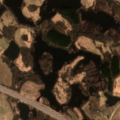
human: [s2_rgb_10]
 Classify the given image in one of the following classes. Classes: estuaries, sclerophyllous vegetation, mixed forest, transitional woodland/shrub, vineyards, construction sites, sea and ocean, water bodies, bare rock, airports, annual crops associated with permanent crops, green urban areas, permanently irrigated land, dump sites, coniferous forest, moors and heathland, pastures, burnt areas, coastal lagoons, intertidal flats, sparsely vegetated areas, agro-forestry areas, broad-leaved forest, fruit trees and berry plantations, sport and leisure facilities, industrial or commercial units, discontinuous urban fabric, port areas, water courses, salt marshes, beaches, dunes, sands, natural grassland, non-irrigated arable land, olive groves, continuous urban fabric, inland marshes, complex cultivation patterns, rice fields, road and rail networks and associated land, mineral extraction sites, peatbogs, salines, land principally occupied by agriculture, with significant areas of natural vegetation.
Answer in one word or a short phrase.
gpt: complex cultivation patterns, land principally occupied by agriculture, with significant areas of natural vegetation, natural grassland, inland marshes